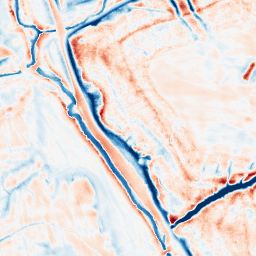
Category: edge_preserving
Decomposition family: bilateral
Decomposition parameters: d: 21
sigma_color: 50
sigma_space: 25
Upsampling method: quintic
Upsampling parameters: scale: 8
Upsampling scale: 8